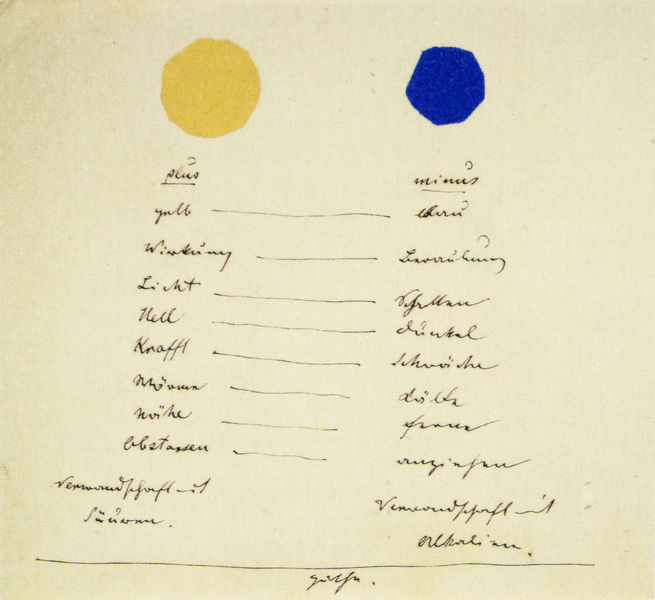
Titel: Tabelle zu Gelb und Blau
Künstler: Gabriel von Max
Standort: München
Institution: Städtische Galerie im Lenbachhaus
Schlagwörter: blau, dunkel, schatten, gelb, hell, licht, rund, schrift, papier, linien, kraft, tusch, deutsch, punkte, linie, text, kreise, tinte, handschrift, paare, notizen, wörter, plus, liste, listen, gegensätze, schwäche, minus, vernunft, kollone, gegensatzpaare, krafft